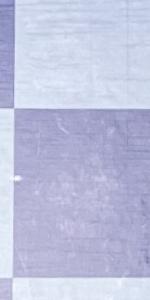
Label: Pawn_Black